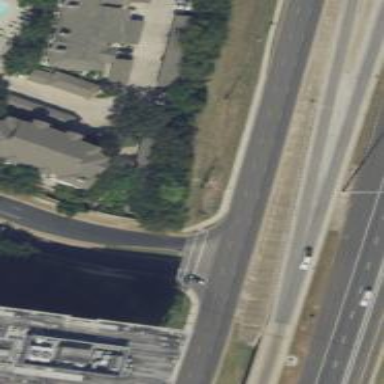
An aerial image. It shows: Secondary road with asphalt surface and frontage road.